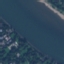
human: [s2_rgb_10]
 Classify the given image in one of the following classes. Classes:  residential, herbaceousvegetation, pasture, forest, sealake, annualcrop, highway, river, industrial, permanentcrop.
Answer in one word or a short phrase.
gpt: River